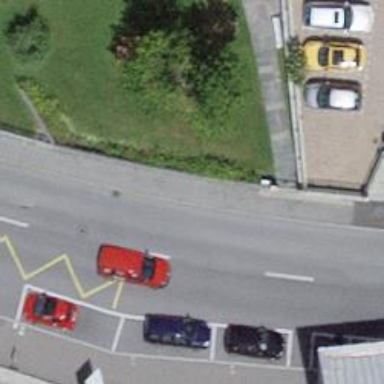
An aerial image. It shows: Entrance with barrier.